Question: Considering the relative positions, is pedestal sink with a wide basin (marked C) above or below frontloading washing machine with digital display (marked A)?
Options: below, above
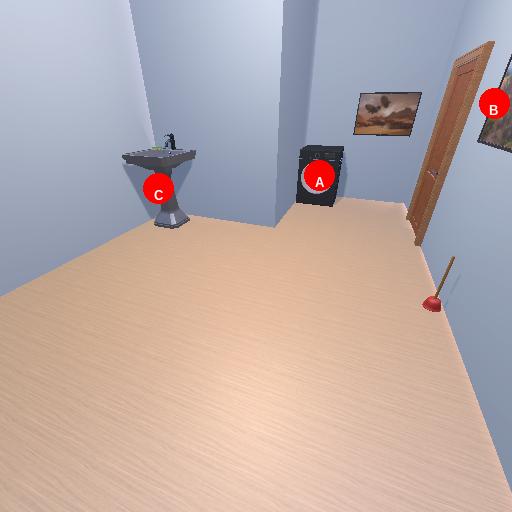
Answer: below